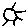
Label: sun